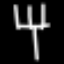
Label: fork